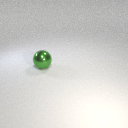
large green metal sphere